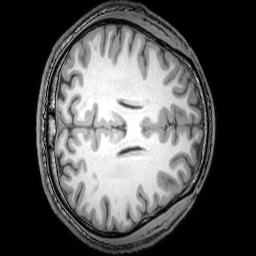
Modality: T1w
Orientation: axial
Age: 25
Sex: male
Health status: healthy
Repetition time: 0.081 s
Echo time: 0.037 s